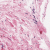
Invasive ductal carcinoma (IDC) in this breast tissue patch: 0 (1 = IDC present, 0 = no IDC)